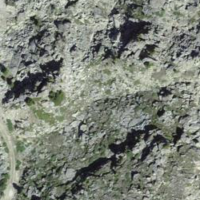
EUNIS habitat code: 48
Species observed at this site:
Arctostaphylos uva-ursi